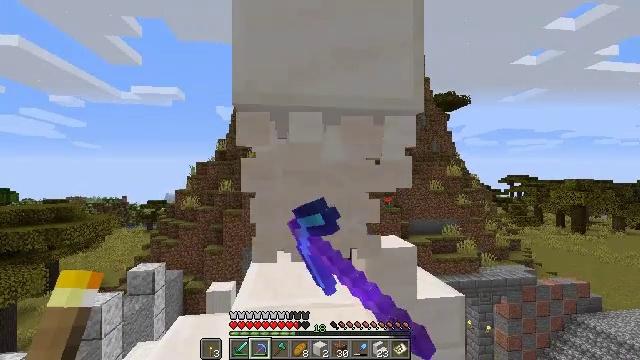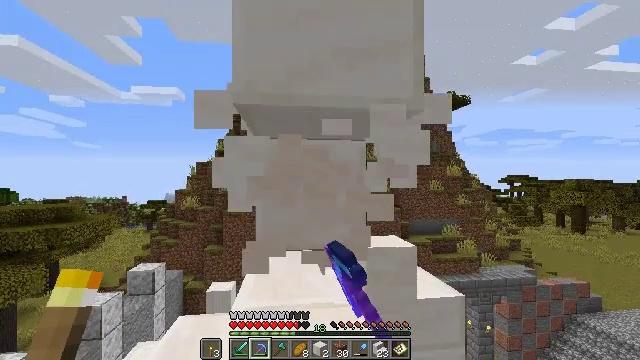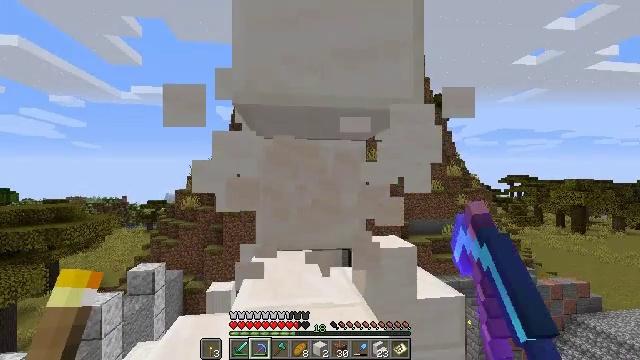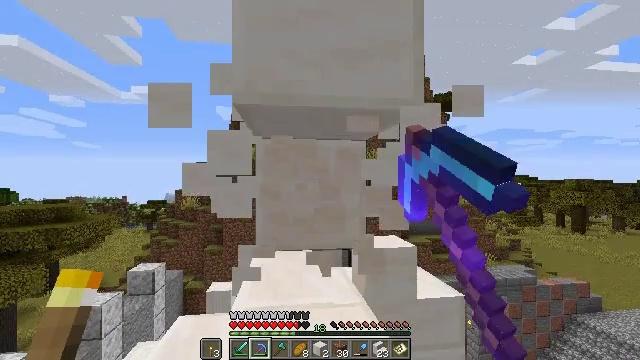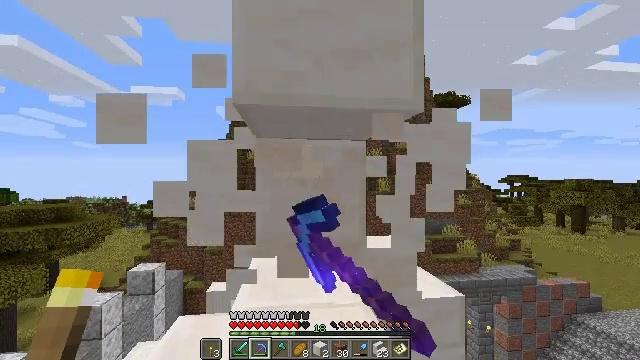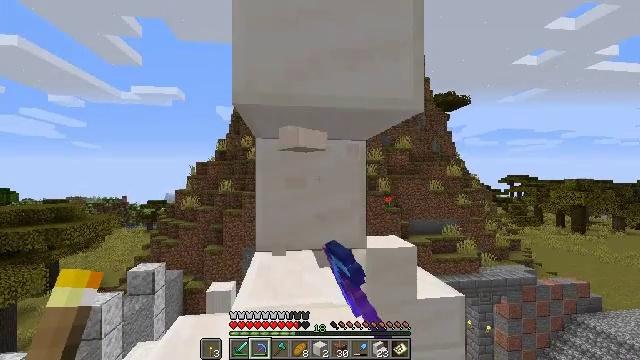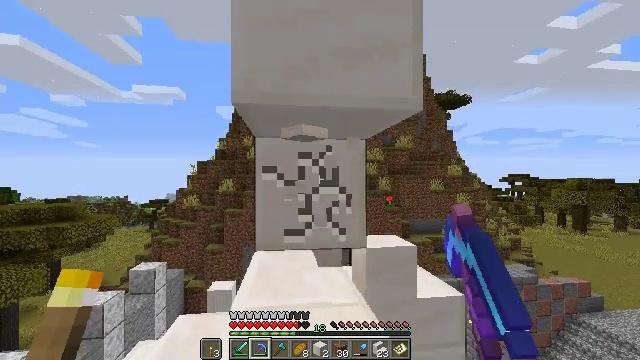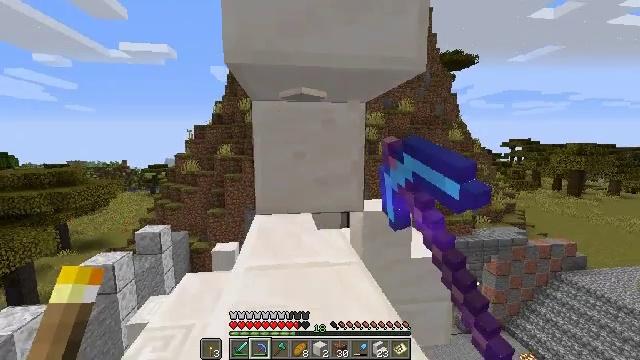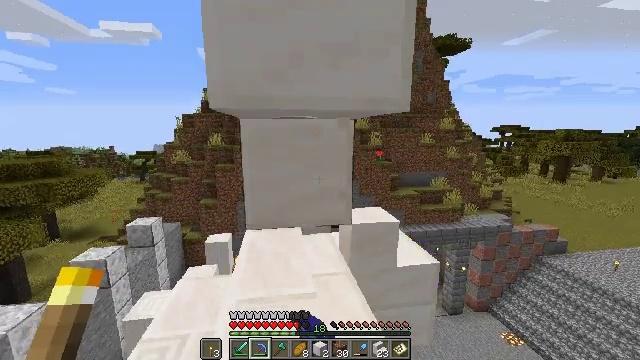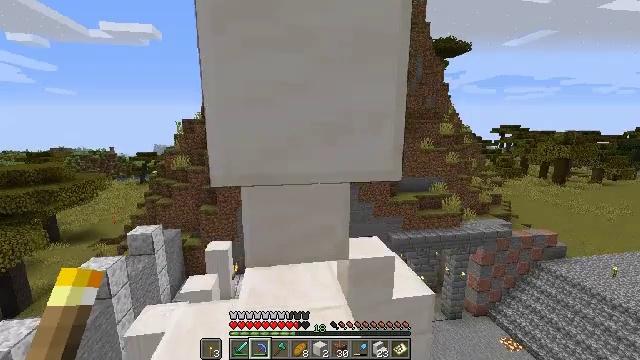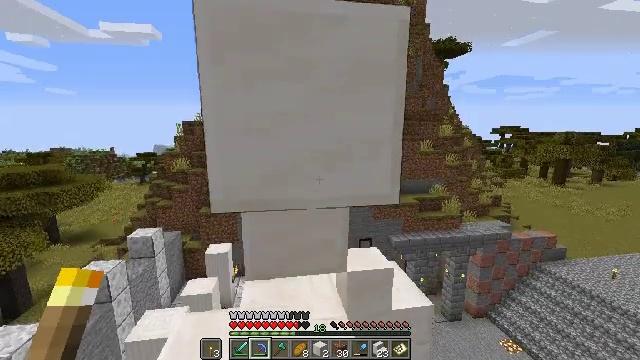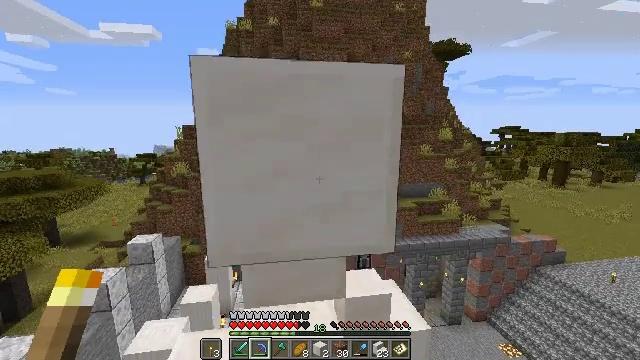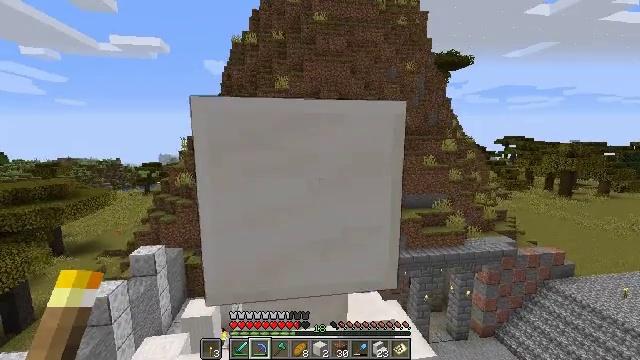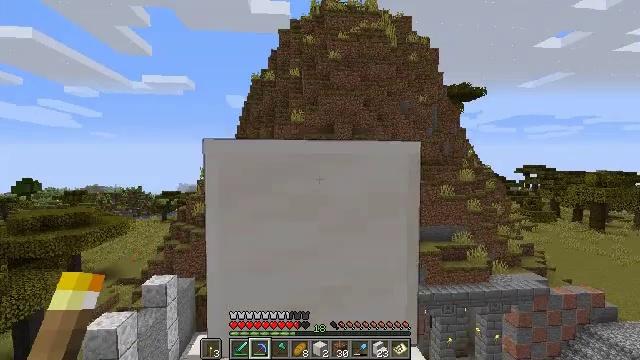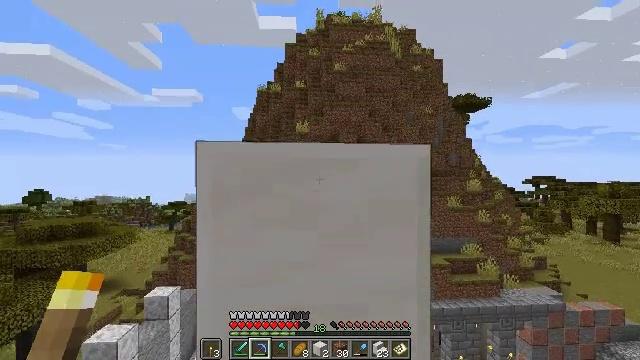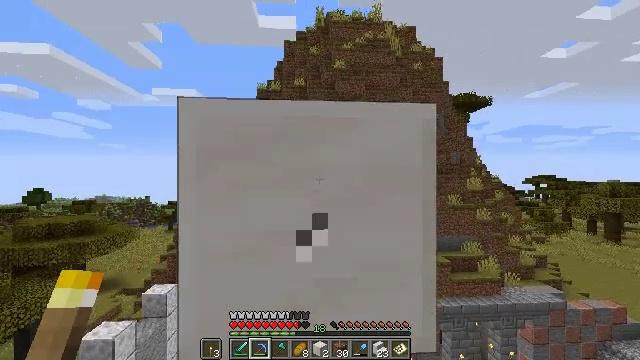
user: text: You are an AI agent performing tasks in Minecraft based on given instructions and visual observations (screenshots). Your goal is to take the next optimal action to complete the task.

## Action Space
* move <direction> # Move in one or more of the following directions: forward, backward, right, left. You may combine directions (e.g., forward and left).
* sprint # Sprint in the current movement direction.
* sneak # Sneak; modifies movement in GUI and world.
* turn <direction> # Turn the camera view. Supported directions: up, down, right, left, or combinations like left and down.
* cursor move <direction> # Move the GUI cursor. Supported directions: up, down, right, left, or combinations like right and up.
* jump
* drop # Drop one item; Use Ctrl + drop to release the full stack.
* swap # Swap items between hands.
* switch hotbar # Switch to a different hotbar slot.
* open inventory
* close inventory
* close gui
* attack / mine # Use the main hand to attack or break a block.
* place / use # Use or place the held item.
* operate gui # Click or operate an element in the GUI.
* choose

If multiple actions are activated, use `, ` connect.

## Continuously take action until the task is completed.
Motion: motion action
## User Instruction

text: Break the quartz stairs block.
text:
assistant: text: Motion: attack / mine
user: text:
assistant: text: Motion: attack / mine
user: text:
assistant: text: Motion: attack / mine
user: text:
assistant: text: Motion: attack / mine
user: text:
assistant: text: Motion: attack / mine
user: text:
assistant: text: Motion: move forward, attack / mine
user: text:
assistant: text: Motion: move forward, turn down
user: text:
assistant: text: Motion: move forward, turn right and down, jump
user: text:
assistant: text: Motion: move forward, jump
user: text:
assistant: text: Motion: move forward, jump
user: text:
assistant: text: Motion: move forward, jump
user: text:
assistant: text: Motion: move forward, turn up, jump
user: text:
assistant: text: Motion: move forward, turn left and up
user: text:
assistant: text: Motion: move forward, turn left and up
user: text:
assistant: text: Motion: attack / mine
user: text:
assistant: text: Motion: attack / mine
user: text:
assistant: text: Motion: attack / mine
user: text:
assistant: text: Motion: attack / mine
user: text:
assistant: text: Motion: attack / mine
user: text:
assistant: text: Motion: attack / mine
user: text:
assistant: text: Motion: attack / mine
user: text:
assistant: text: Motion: attack / mine
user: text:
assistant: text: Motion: attack / mine